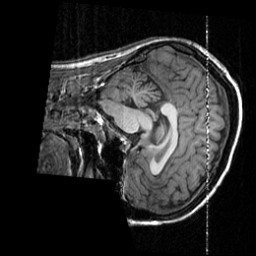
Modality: T1w
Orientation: sagittal
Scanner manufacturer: ge
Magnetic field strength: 3 T
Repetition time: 0.008996 s
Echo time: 0.001828 s